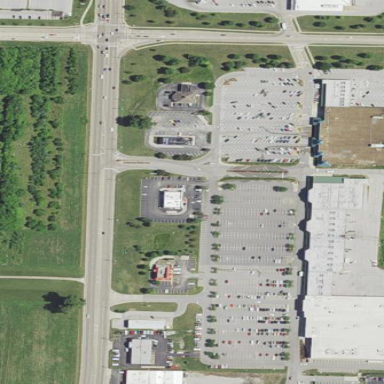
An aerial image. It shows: Retail area.